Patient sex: F
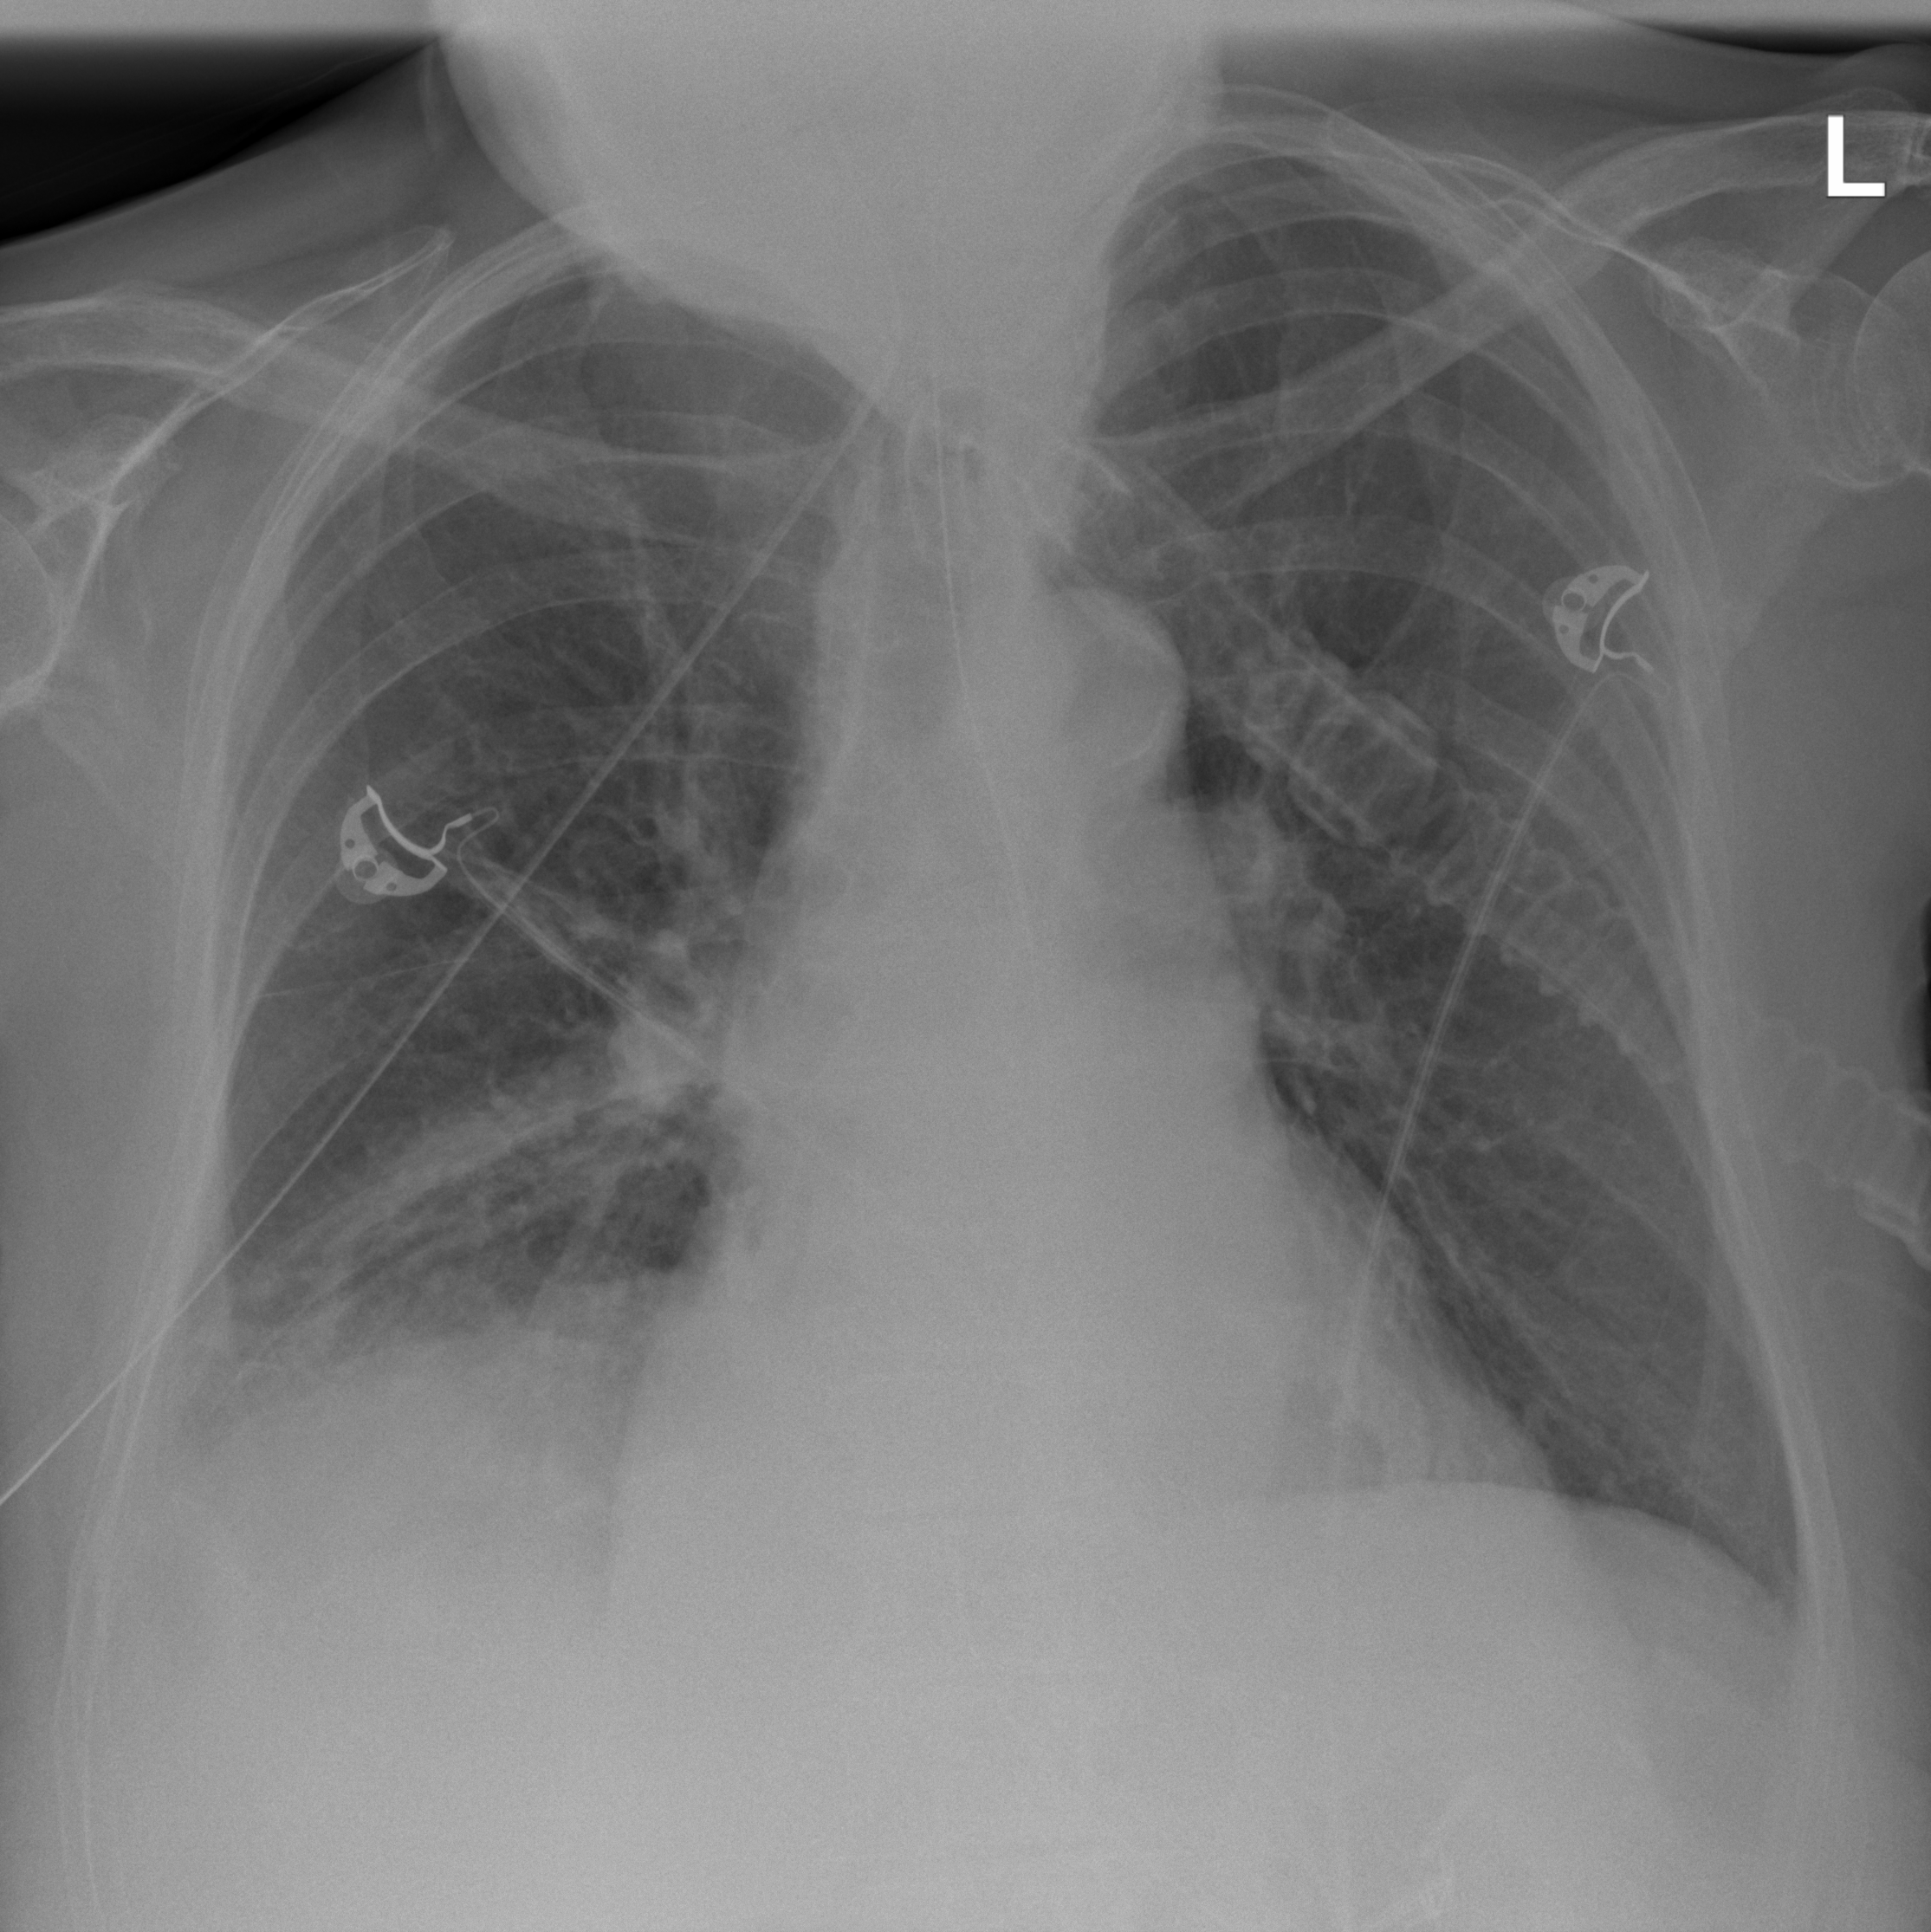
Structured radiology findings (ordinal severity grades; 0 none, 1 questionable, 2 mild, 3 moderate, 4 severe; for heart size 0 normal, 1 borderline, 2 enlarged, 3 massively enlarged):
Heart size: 3
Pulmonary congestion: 2
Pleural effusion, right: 2
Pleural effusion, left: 0
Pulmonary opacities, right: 2
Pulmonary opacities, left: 0
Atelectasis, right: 2
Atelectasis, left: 2